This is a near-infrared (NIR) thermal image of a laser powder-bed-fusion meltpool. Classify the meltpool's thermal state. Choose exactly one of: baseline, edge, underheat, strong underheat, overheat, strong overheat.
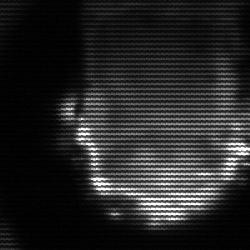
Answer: baseline